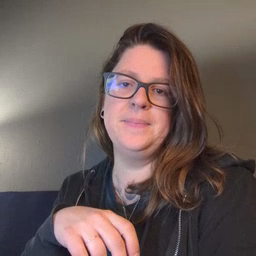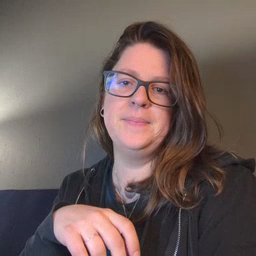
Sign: time